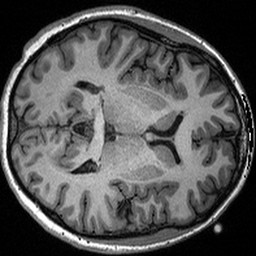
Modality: T1w
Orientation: axial
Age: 34
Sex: female